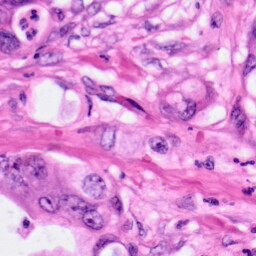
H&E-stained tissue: Pancreatic